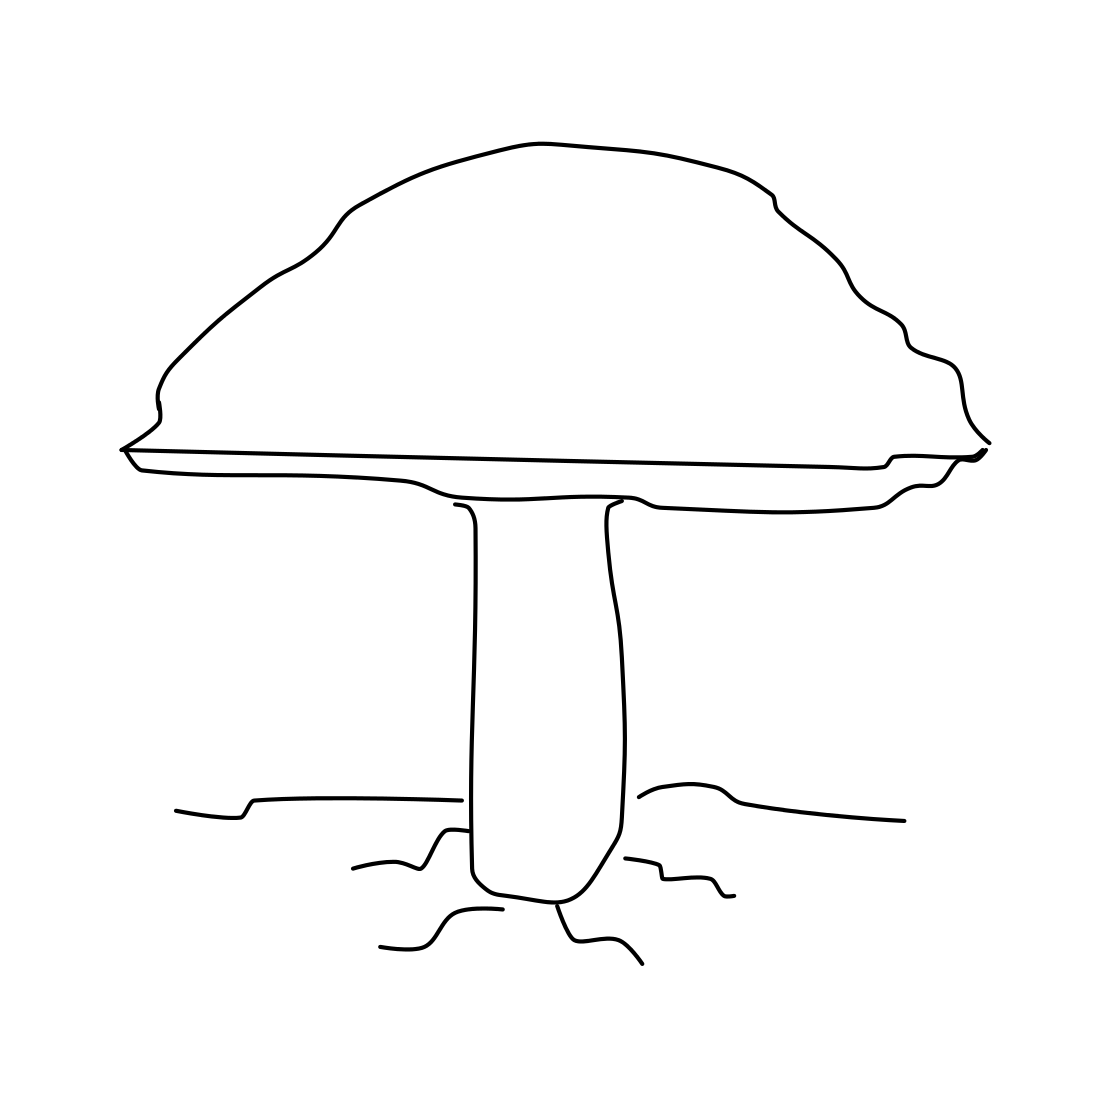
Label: mushroom